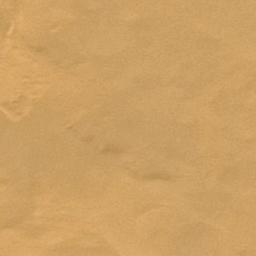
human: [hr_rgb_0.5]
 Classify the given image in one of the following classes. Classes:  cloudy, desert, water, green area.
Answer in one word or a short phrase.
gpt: desert